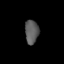
Tissue: lung
Cell type: Others
Senescence score: 0.1698
Nuclear area (px): 317
Mean DAPI intensity: 90.864